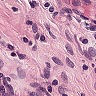
Metastatic tissue present: no